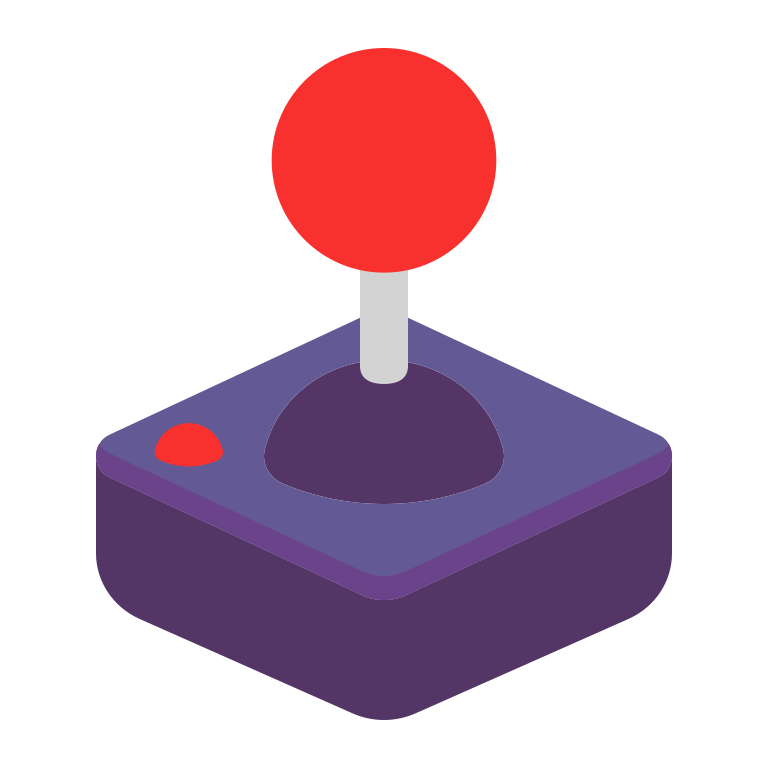
joystick flat